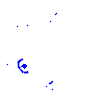
Particle: pion